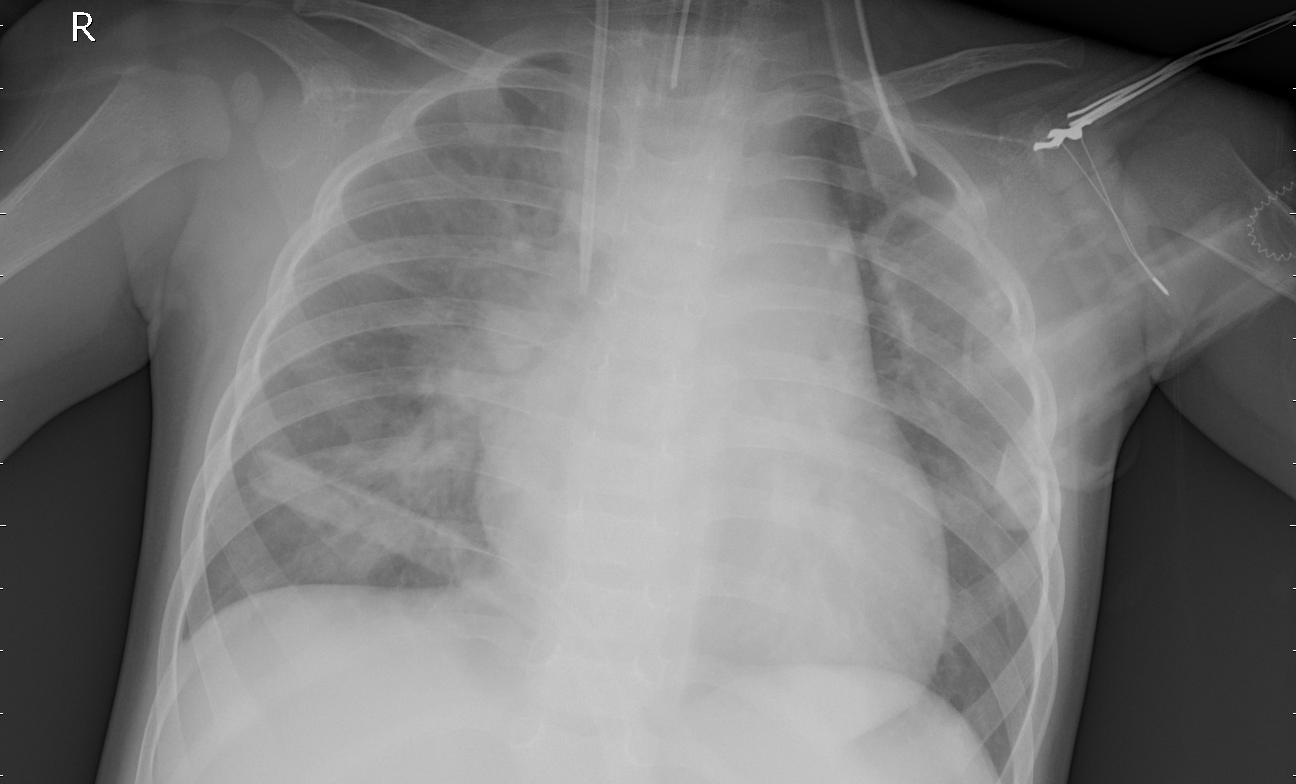
Diagnosis: PNEUMONIA